Field crop: tomato
Growth stage: 1
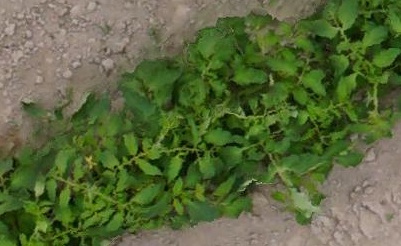
Species: tomato